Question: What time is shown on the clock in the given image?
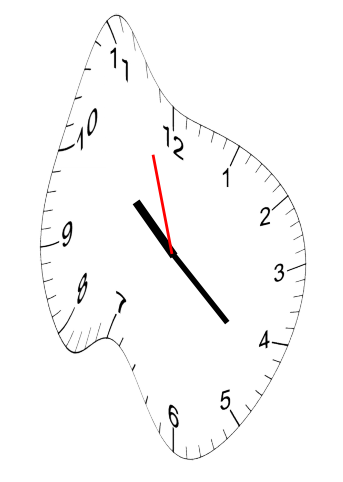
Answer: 10:21:57